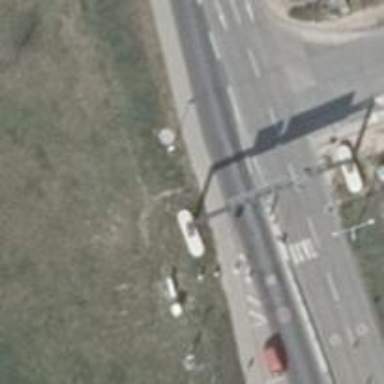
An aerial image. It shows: Road with "give way" sign.